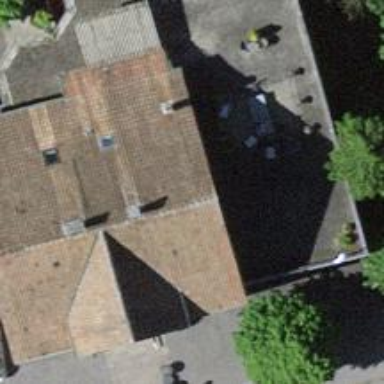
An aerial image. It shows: Restaurant.